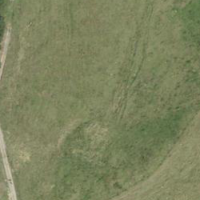
EUNIS habitat code: 23
Species observed at this site:
Arnica montana